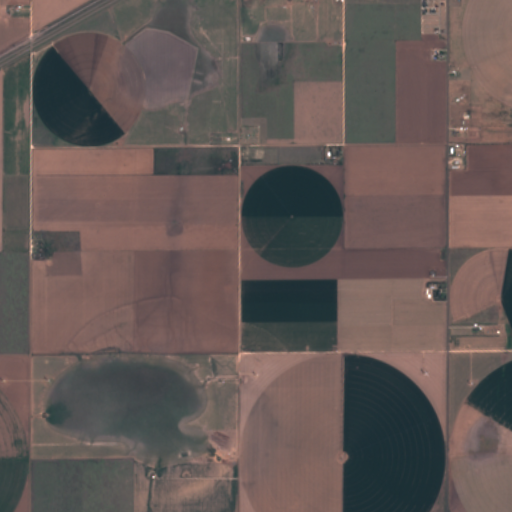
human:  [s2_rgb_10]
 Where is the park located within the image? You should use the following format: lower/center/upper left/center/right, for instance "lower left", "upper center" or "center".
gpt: The park is located in the upper center of the image.
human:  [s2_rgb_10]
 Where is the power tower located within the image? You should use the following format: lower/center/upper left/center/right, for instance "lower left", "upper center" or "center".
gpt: The power tower is located in the lower of the image.
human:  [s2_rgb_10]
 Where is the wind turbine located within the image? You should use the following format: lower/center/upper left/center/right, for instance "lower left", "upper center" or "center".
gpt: The wind turbine is located in the lower of the image.
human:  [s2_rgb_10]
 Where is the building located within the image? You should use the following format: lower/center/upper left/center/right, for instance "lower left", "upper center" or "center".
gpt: The building is located in the upper of the image.
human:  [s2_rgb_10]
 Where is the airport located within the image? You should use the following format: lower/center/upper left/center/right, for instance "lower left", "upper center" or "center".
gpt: There is no airport in the image.